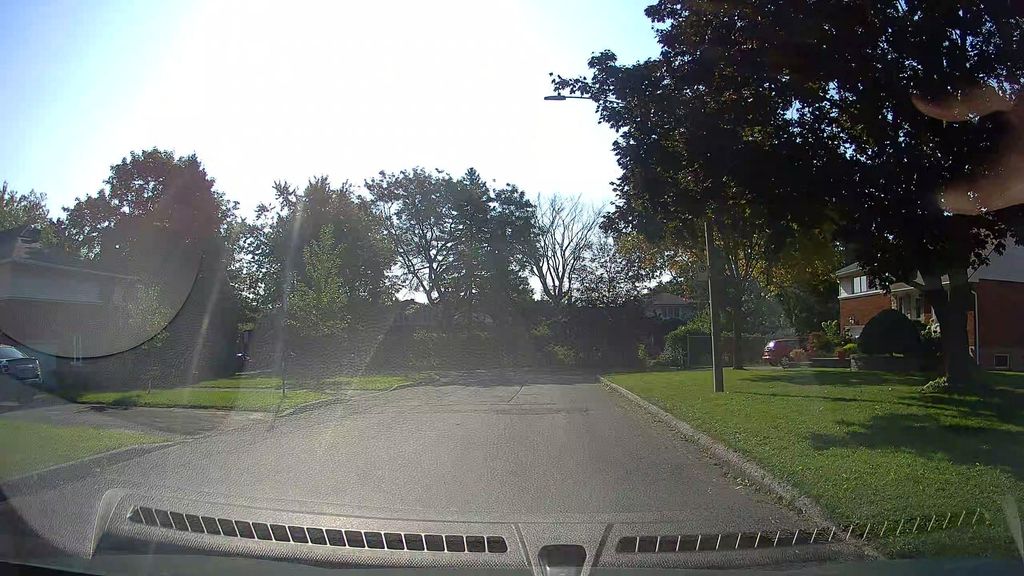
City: montreal